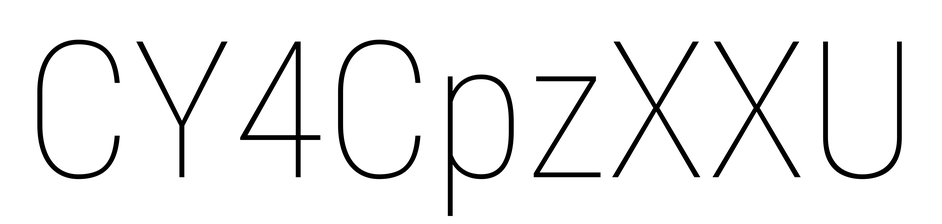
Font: Roboto_Condensed_Thin